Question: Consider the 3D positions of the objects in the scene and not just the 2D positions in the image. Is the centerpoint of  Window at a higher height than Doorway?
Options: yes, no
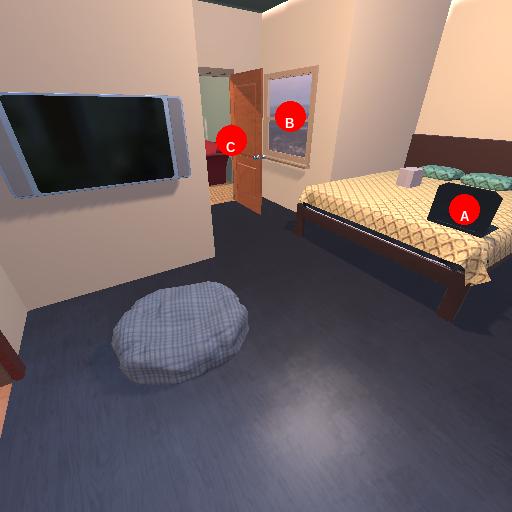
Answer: yes